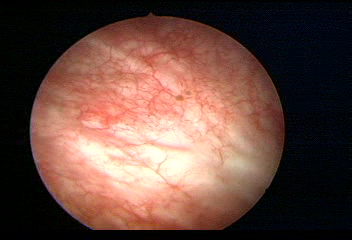
Modality: WLC
Class: Normal mucosa
Bladder cancer association: No